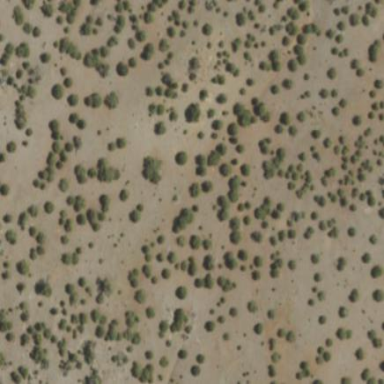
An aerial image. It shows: Area covered in scrub vegetation.